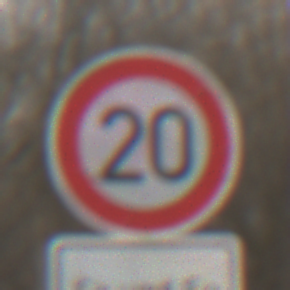
Verkehrszeichen: Geschwindigkeit20
Zusatzzeichen unten: ZeitangabenMitBeschraenkungAufWochentage8
Umgebung: Outdoor, Nature
Tageszeit: MorningAfternoon
Wetter: PartlyCloudy
Licht: Natural
Jahreszeit: Winter
Kontrast: MediumContrast